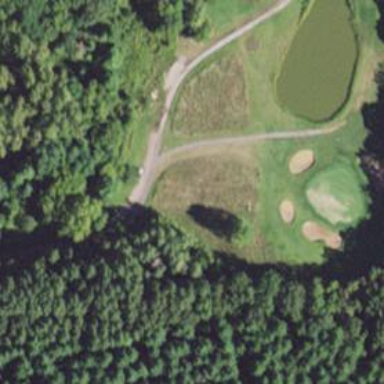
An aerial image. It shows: Pathway for golfing.